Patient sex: M
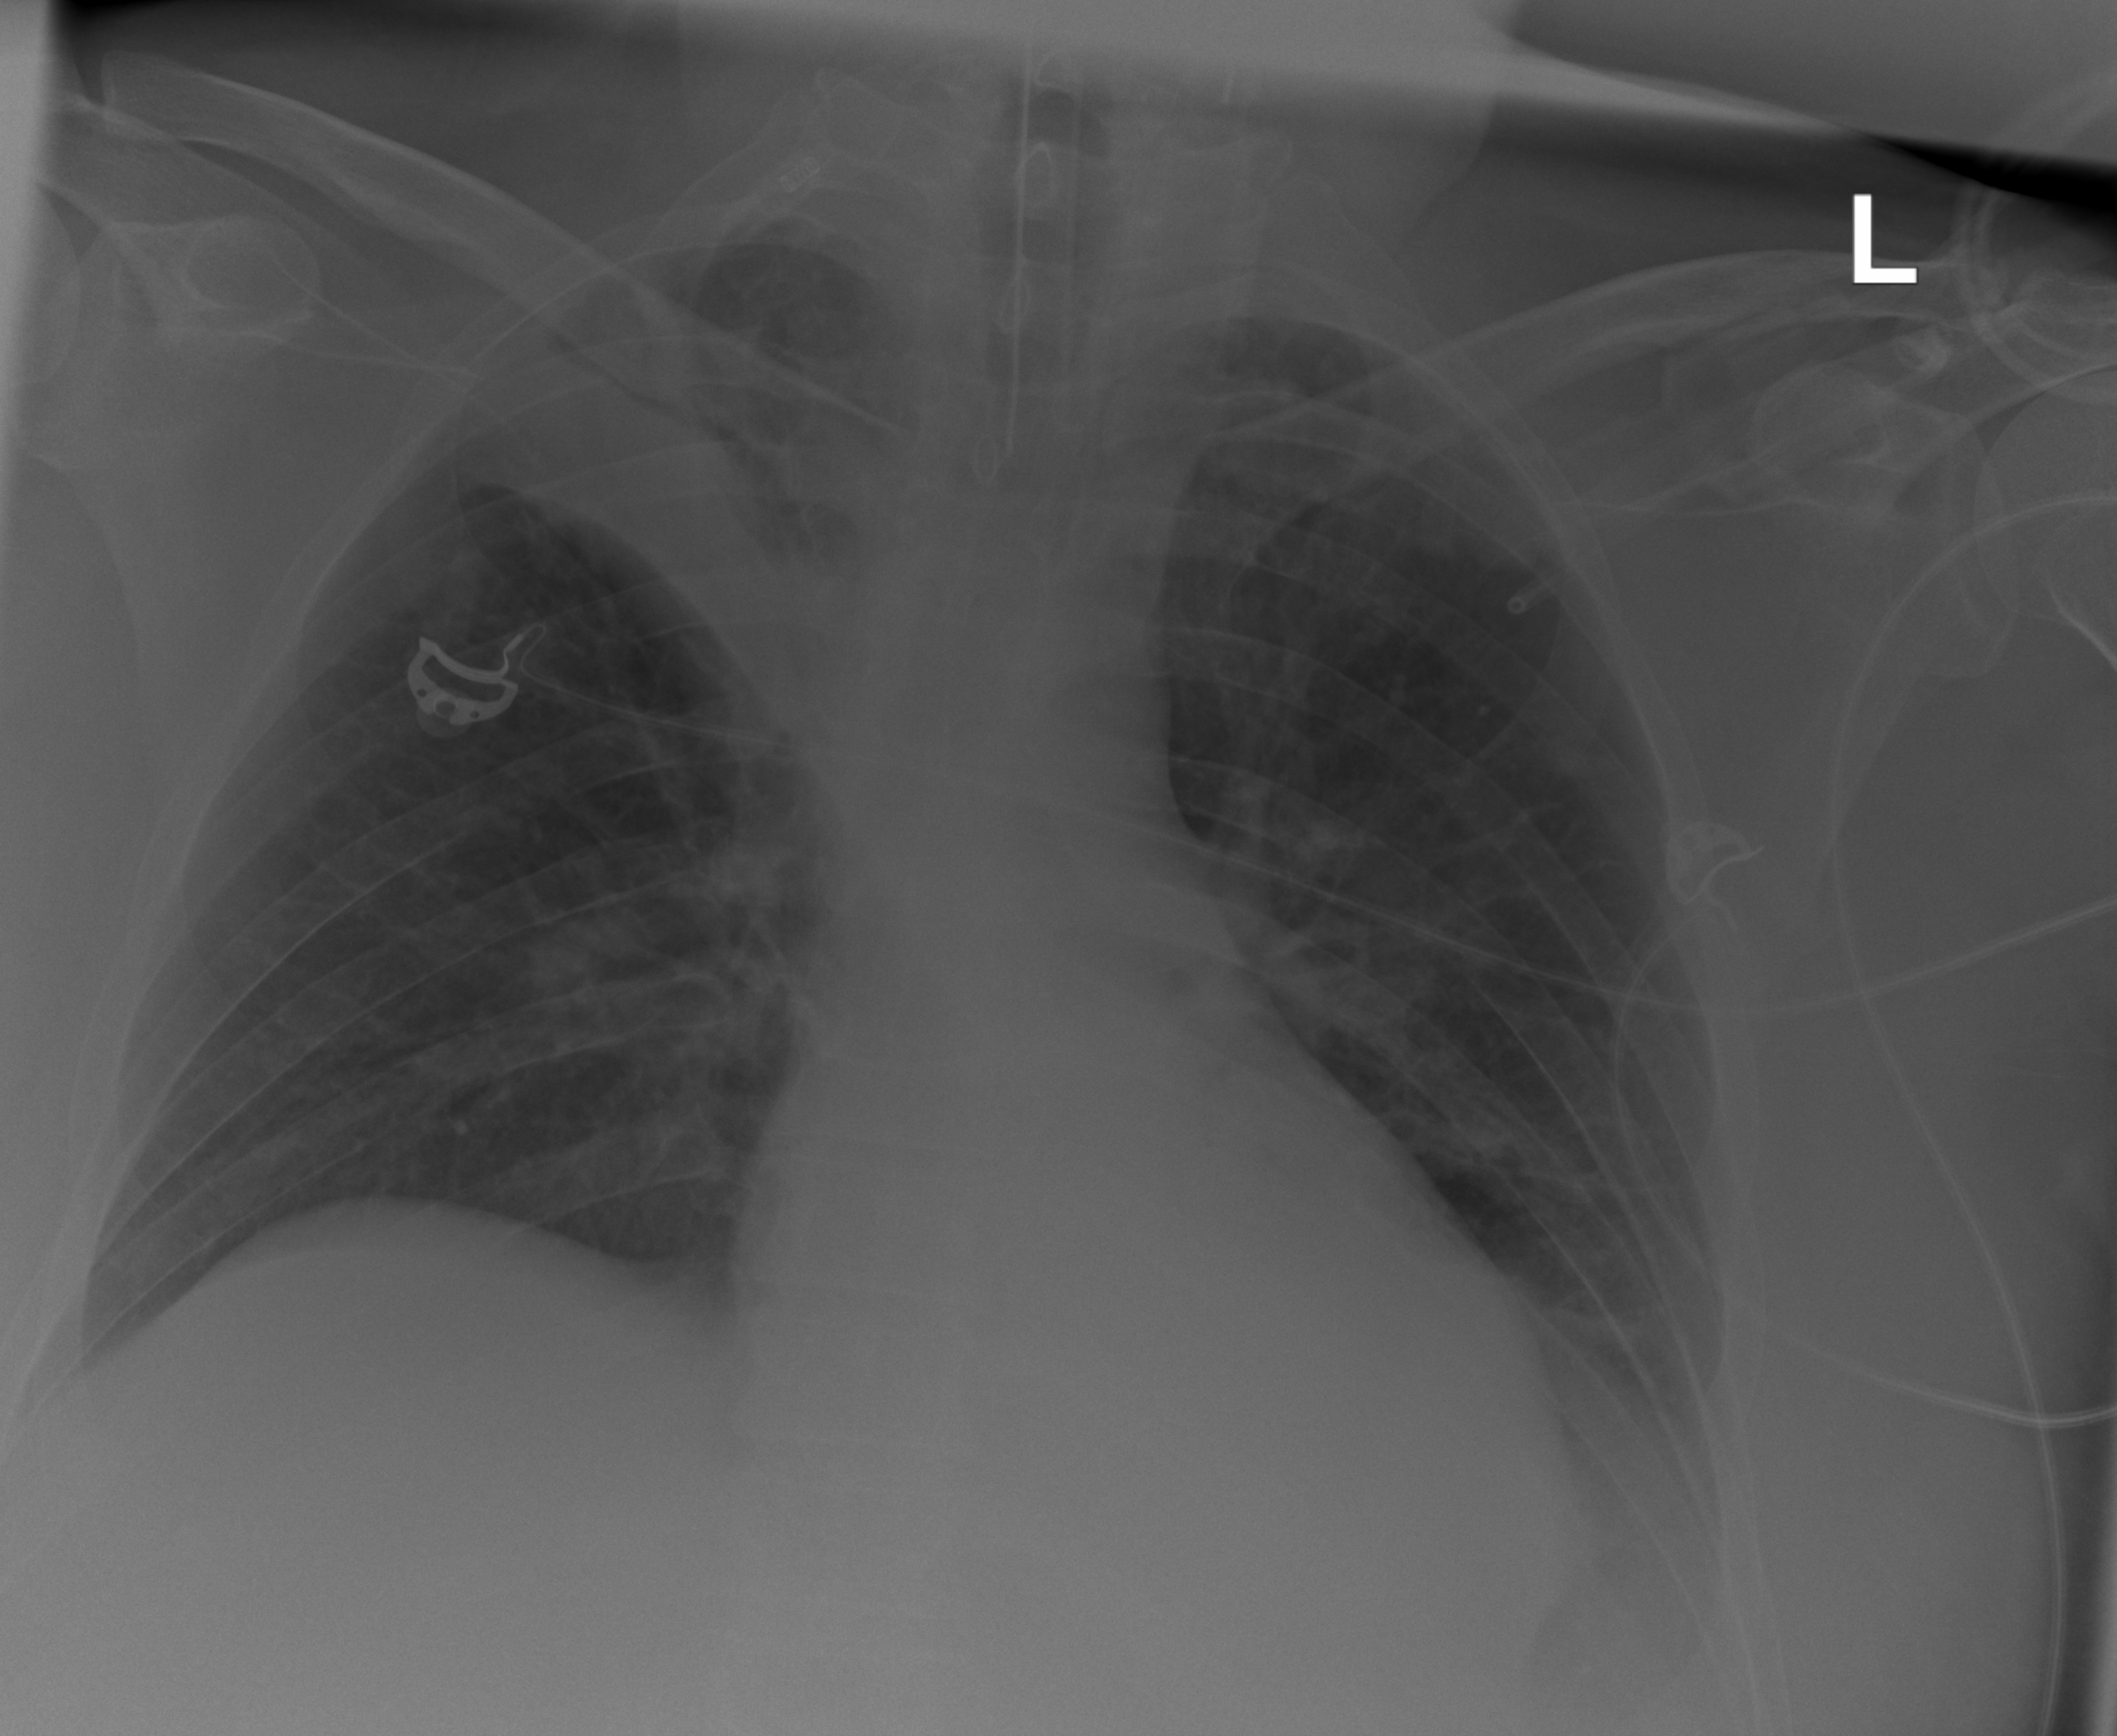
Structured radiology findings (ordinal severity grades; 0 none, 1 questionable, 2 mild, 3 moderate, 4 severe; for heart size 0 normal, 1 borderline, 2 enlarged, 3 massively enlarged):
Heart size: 0
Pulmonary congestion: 0
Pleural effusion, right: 0
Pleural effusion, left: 2
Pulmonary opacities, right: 0
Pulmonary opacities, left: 0
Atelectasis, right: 4
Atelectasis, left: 2